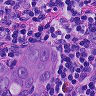
Metastatic tissue present: yes